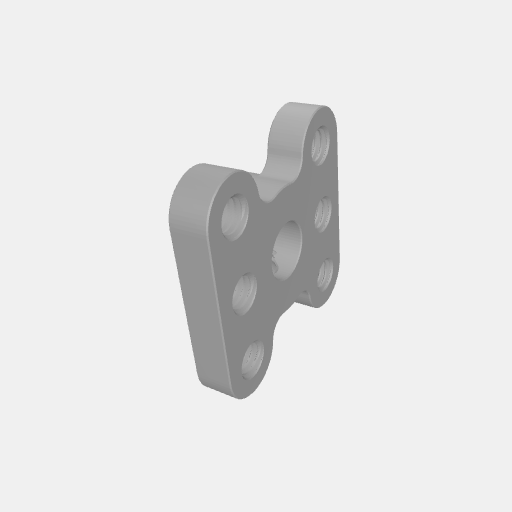
Part: SetScrewHub6ID